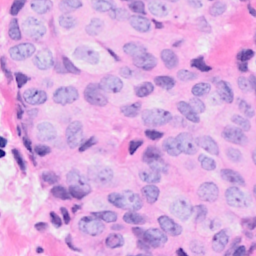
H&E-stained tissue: Breast